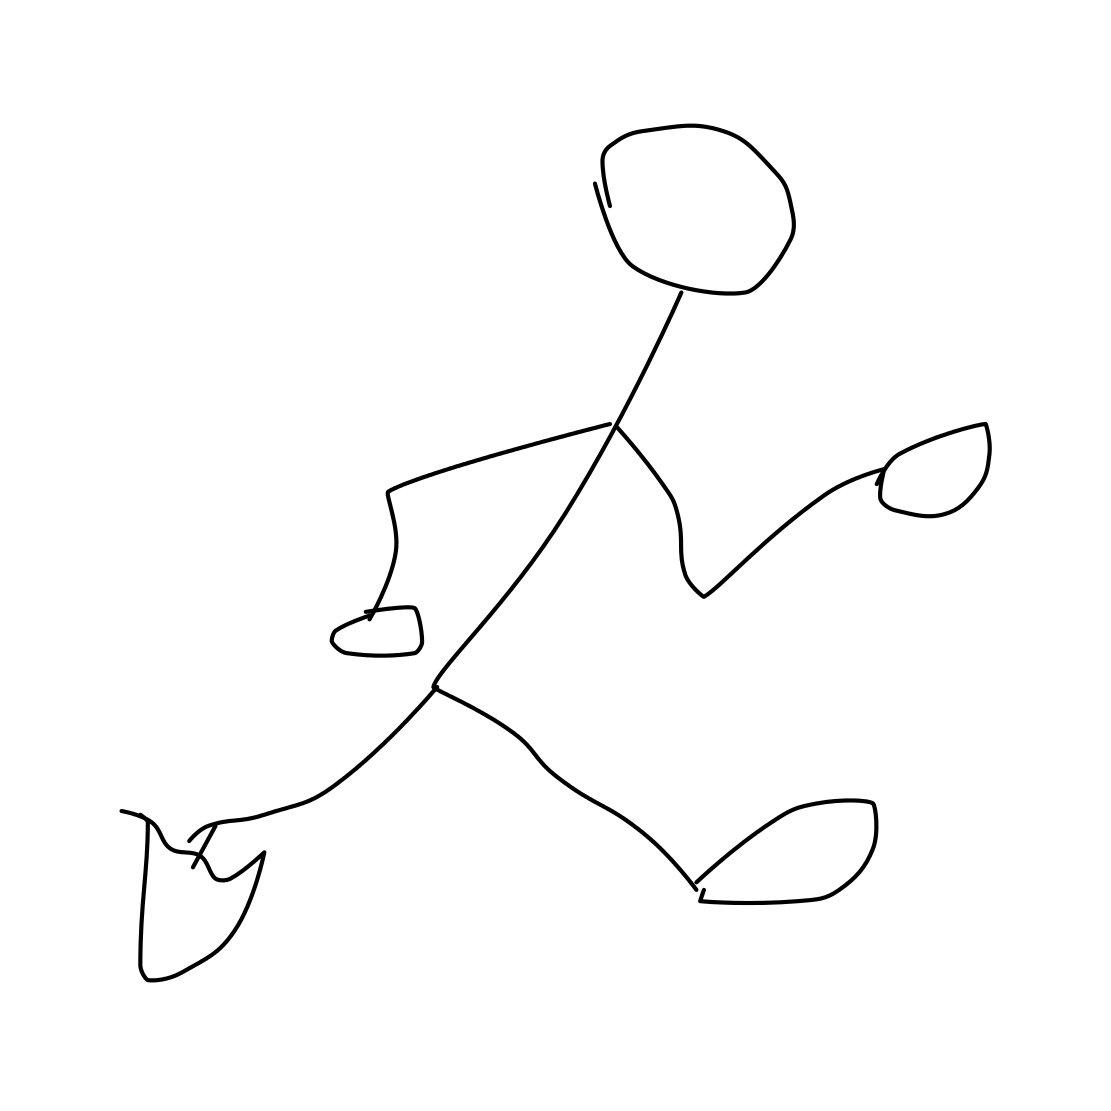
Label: person walking